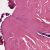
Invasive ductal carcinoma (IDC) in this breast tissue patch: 0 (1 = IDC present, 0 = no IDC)